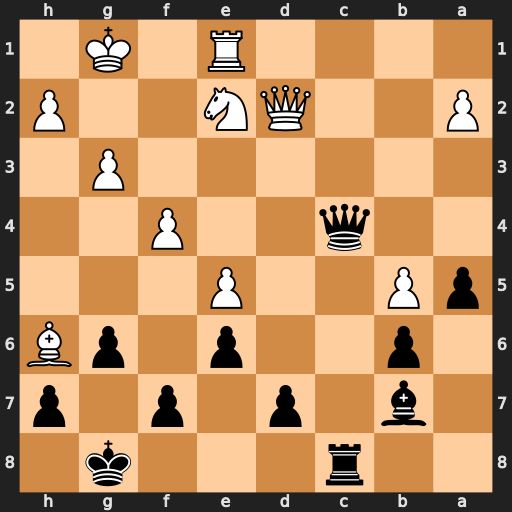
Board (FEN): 2r3k1/1b1p1p1p/1p2p1pB/pP2P3/2q2P2/6P1/P2QN2P/4R1K1
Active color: b
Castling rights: -
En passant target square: -
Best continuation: Qe4 Nd4 Qh1+ Kf2 Qxh2+